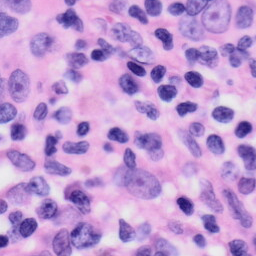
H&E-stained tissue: Skin